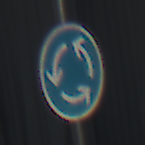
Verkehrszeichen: Kreisverkehr
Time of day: MorningAfternoon
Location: Outdoor (Urban)
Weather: Clear
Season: NotSpecified
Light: Natural